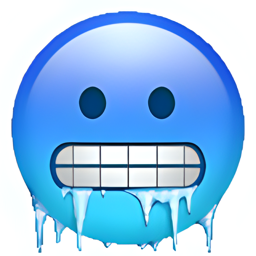
Name: freezing face
Emoji: 🥶
Group: Smileys & Emotion
Sub-group: face-unwell